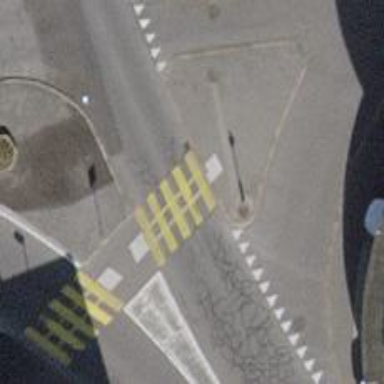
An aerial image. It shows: Traffic calming island.